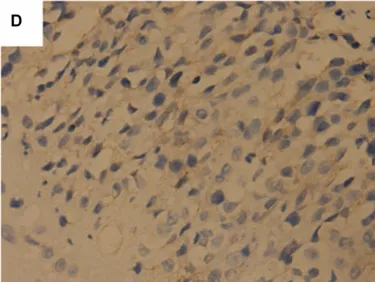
Tumor histopathology and immunohistochemical staining. (D) Immunohistochemistry reveals that Syn tests positive.
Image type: pathology (immunostaining)